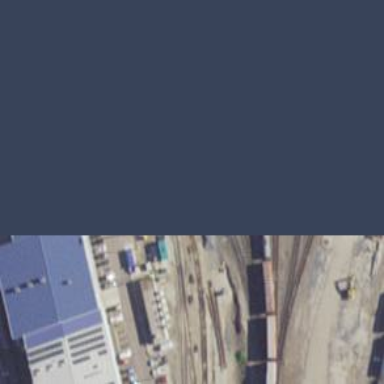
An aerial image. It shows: Railway yard in service.